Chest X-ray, PA view. Patient: 50 years old, sex M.
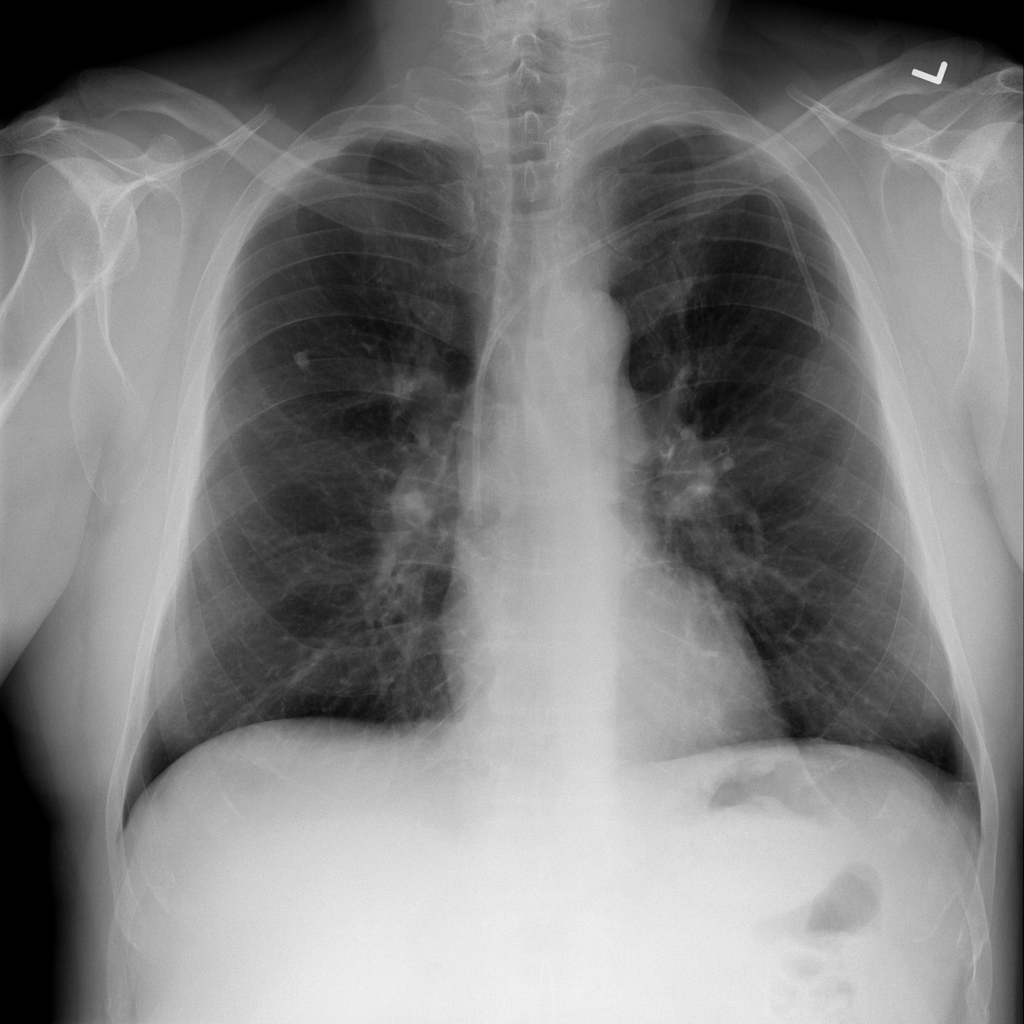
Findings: No Finding